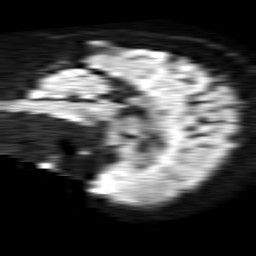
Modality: TRACE
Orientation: sagittal
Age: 53
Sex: male
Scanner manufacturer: philips
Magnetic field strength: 1.5 T
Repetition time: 4.6 s
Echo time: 0.09059 s